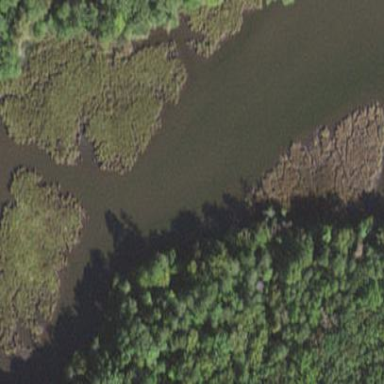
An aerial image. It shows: Saltmarsh wetland with tidal influence.